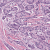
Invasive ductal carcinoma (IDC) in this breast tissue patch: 1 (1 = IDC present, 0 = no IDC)